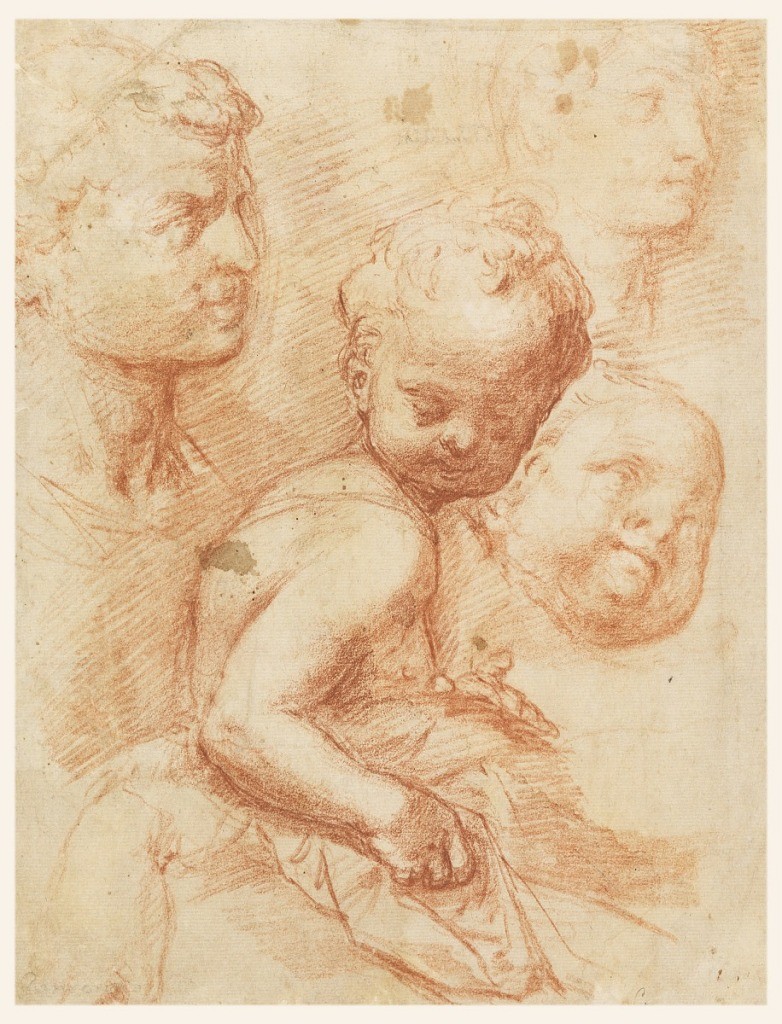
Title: Study of man, woman and child heads, sitting child
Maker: Giovanni Battista Naldini, Italian, 1537 - 1591
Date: ca. 1570
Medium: Red chalk on light brown paper
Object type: Drawing
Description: At left above is the man's head turned toward the right. In the center is the child upright sitting as in a bed. At right, above, a woman's profile, as copied after an antique statue; in the center a child's head looking upward, seen in three-quarter front.